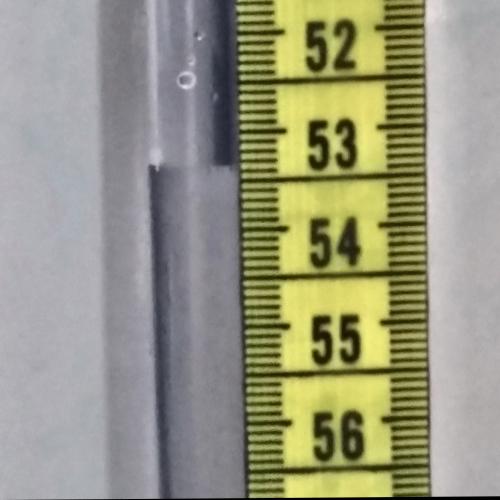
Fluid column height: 53.3 cm